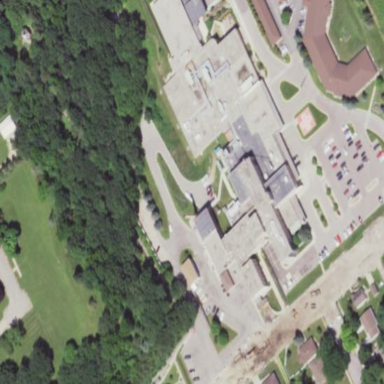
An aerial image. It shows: Hospital building.